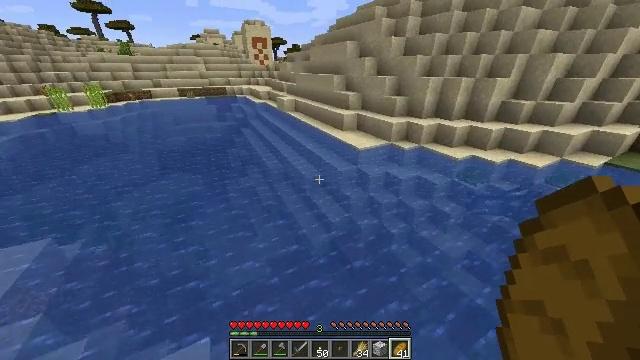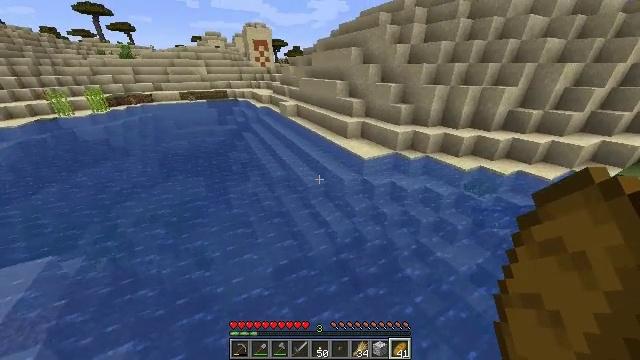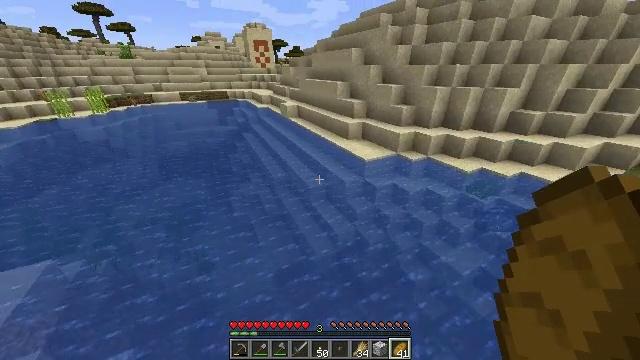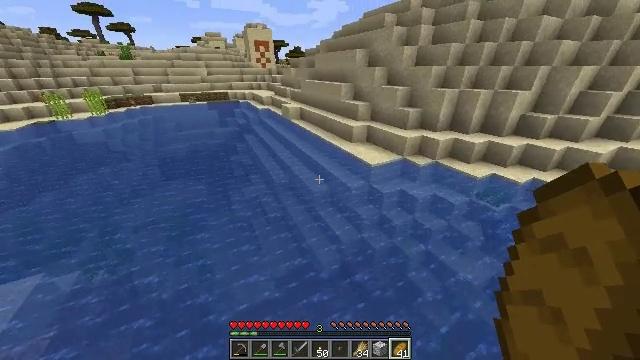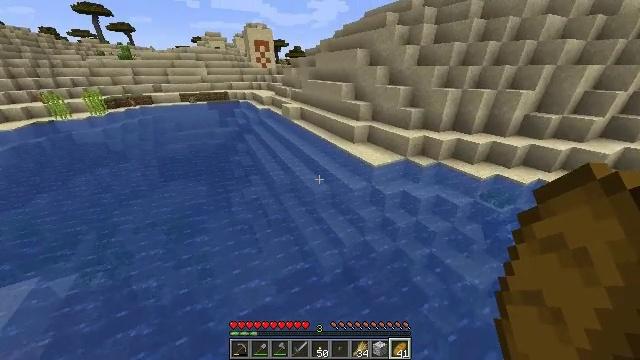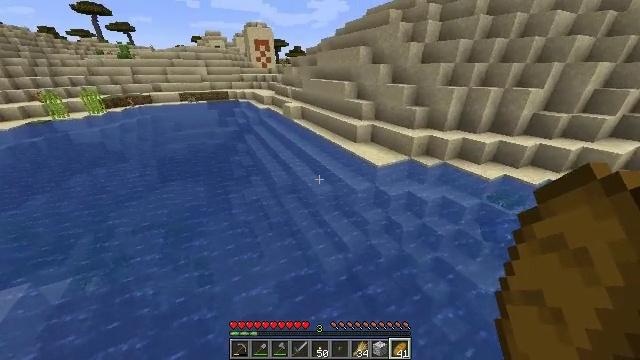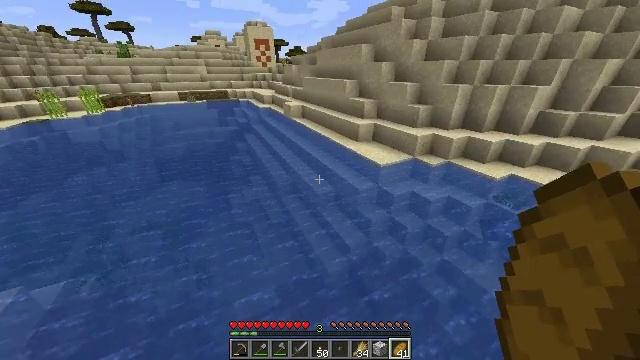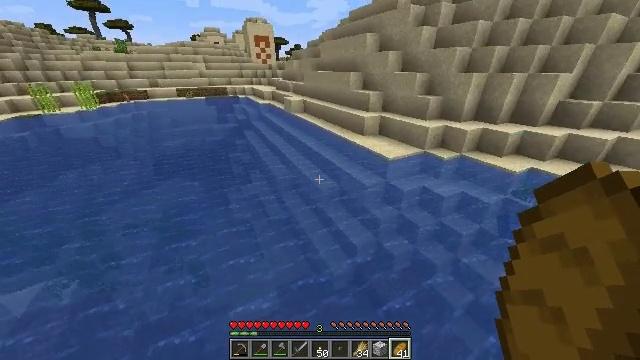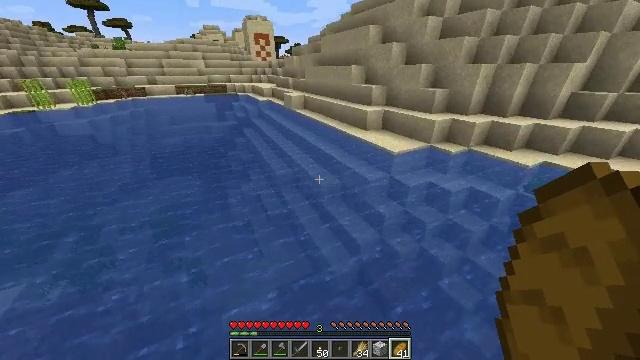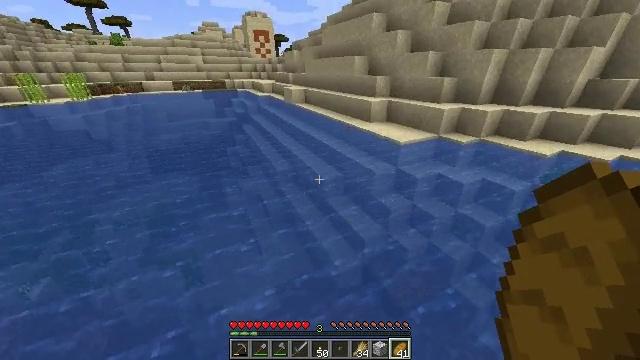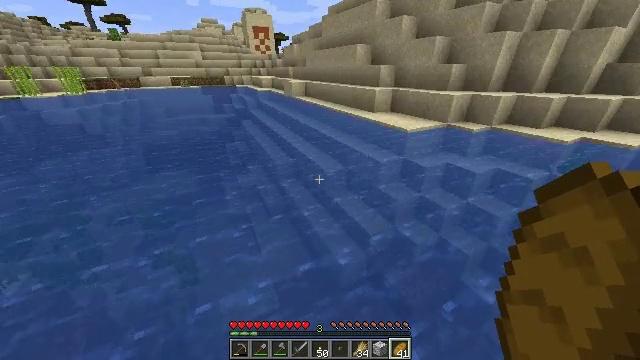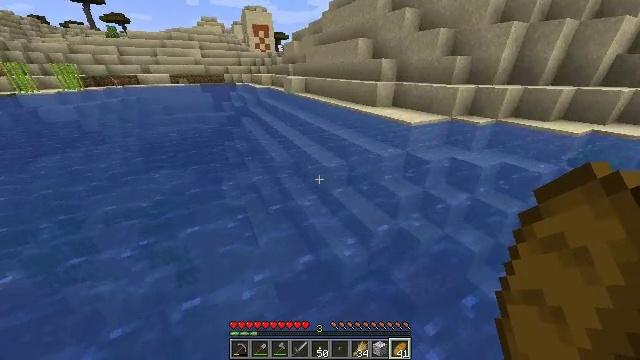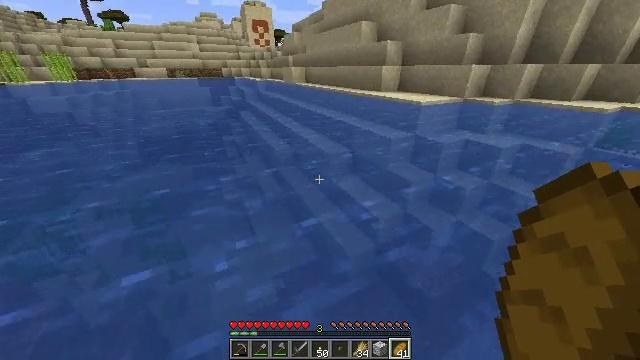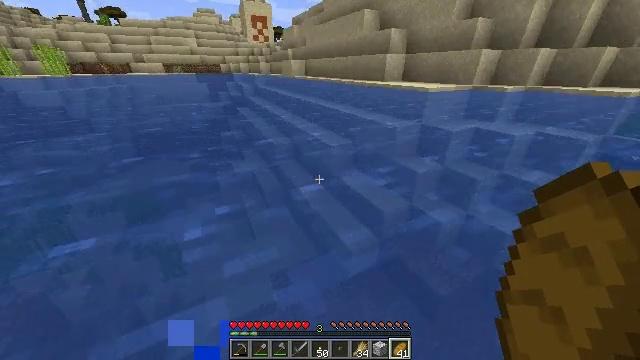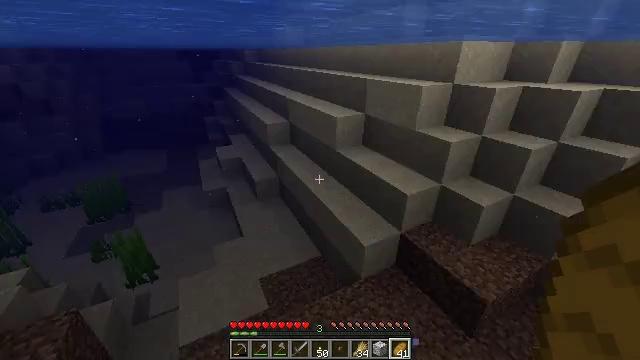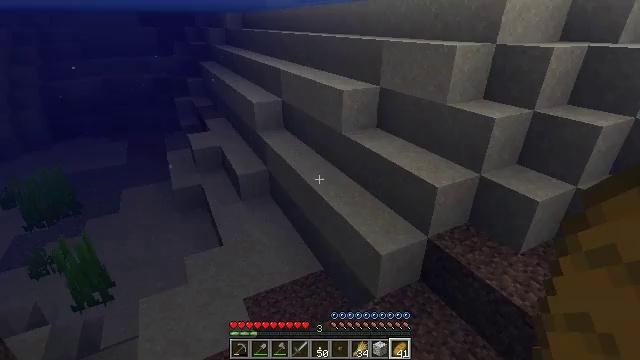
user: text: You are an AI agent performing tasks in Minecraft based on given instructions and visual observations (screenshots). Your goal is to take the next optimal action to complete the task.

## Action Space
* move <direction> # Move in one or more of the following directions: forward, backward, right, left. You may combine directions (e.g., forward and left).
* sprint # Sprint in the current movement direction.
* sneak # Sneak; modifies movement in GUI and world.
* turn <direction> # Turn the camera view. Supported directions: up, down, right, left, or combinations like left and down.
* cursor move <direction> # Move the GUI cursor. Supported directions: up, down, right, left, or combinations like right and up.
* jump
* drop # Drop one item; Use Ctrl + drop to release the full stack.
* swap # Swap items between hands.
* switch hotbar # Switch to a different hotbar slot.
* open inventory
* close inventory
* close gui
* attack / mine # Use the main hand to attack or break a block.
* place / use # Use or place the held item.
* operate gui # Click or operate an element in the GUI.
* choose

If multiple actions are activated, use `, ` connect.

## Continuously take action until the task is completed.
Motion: motion action
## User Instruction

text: Harvest the orange terracotta from structures or biomes.
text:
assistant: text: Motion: move forward and move left, sprint, jump
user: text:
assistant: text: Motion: move forward, sprint, jump
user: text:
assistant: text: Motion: move forward, sprint, jump
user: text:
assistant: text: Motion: move forward, sprint, jump
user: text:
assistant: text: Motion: move forward, sprint
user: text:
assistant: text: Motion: move forward, sprint
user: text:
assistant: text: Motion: move forward, sprint
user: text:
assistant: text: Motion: move forward, sprint
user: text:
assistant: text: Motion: move forward, sprint
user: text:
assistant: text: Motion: move forward, sprint
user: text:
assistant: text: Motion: move forward, sprint
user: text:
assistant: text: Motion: move forward, sprint
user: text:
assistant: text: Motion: move forward, sprint
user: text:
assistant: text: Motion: move forward and move left, sprint
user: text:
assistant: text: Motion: move forward and move left, sprint
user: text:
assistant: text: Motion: move forward and move left, sprint
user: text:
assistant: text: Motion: move forward and move left, sprint
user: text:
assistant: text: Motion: move forward and move left, sprint
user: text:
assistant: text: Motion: move forward and move left, sprint
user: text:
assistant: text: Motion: move forward and move left, sprint, jump
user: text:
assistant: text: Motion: move forward and move left, sprint, jump
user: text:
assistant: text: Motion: move forward and move left, sprint, jump
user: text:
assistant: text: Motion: move forward and move left, sprint, jump
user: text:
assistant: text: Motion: move forward and move left, sprint, jump
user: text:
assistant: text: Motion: move forward and move left, sprint, jump
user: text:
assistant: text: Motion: move forward and move left, sprint, jump
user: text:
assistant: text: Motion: move forward and move left, sprint, jump
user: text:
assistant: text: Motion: move forward and move left, sprint, jump
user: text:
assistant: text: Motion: move forward and move left, sprint, jump
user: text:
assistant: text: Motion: move forward and move left, sprint, jump